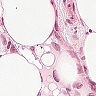
Metastatic tissue present: no